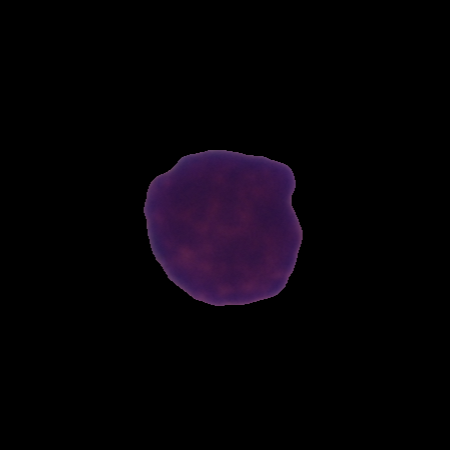
Label: healthy